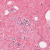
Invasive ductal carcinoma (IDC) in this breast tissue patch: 0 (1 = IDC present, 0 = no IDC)